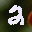
Label: 2